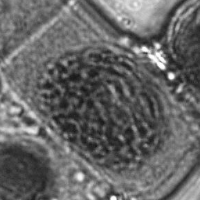
Label: prophase